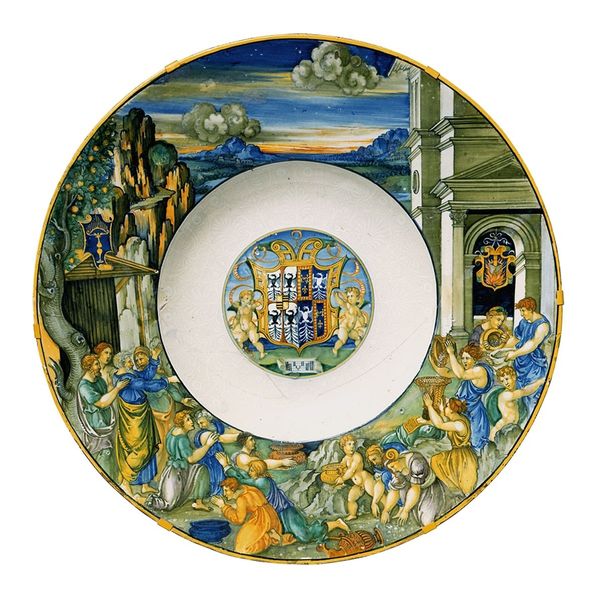
Titel: Prunkschüssel aus dem Hofservice von Isabella d&#x2019;Este, Mantua
Künstler: Nicola da Urbino
Standort: Hamburg
Institution: Museum für Kunst und Gewerbe Hamburg
Schlagwörter: symbol, renaissance, keramik, becken, putten, majolika, amoretten, mannalese, wappenschild, familienwappen, serviergeschirr, schankgeschirr, gefäß, schüssel, mannaregen